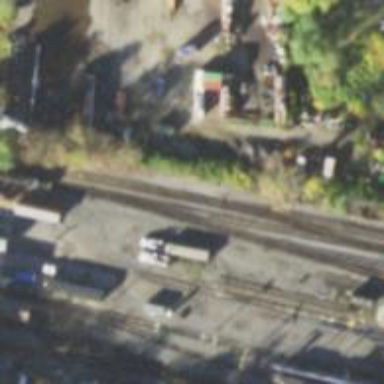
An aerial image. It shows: Railway yard.